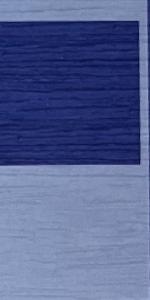
Label: Empty